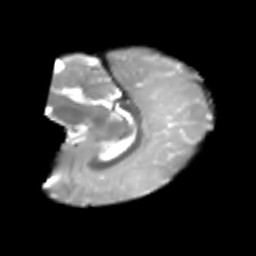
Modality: T2w
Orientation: sagittal
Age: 5
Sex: female
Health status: healthy